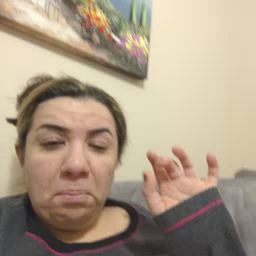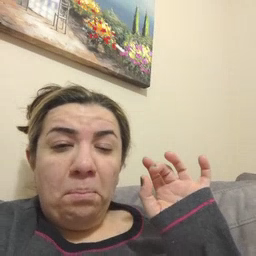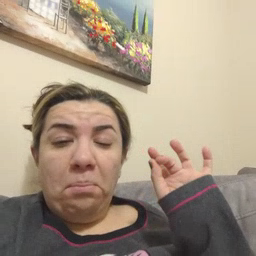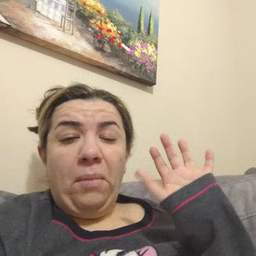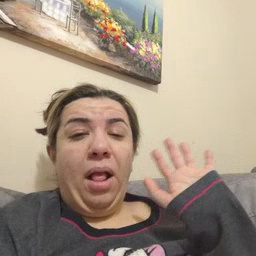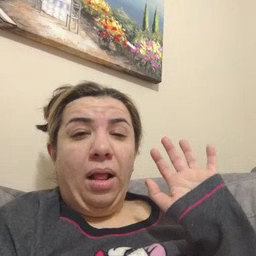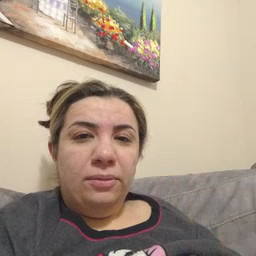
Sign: yucky